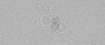
Label: camera_spot